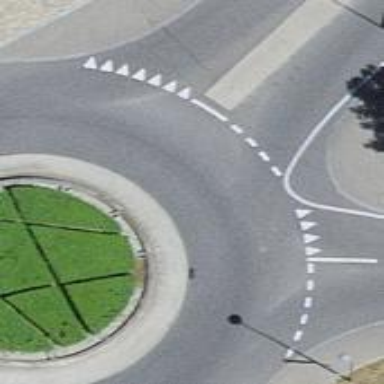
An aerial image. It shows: Secondary road around roundabout.